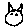
Label: cat